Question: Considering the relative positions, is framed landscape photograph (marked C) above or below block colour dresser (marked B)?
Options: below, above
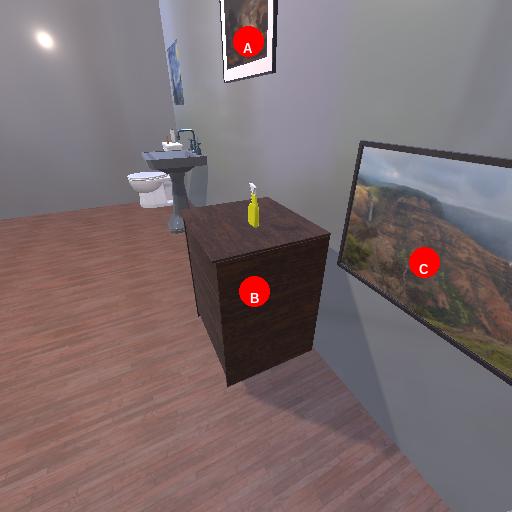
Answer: below